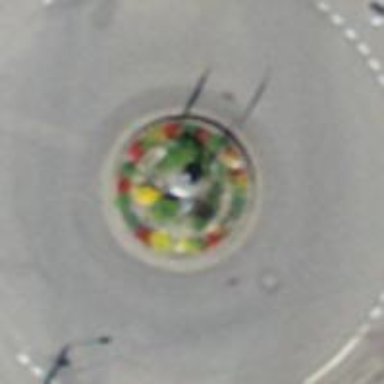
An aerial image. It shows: Secondary road with asphalt surface leading to roundabout.